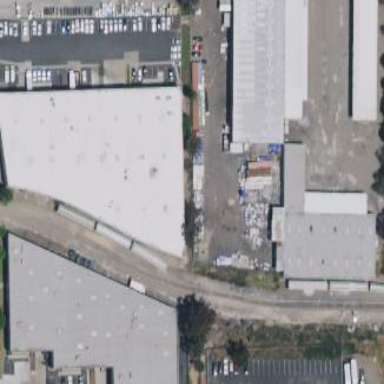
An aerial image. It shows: Industrial building.